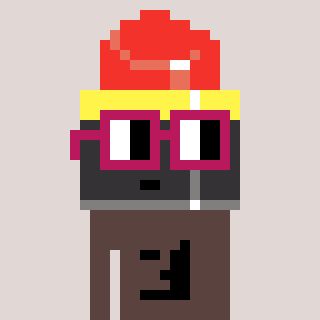
a pixel art character with square dark red glasses, a lipstick-shaped head and a darkbrown-colored body on a warm background